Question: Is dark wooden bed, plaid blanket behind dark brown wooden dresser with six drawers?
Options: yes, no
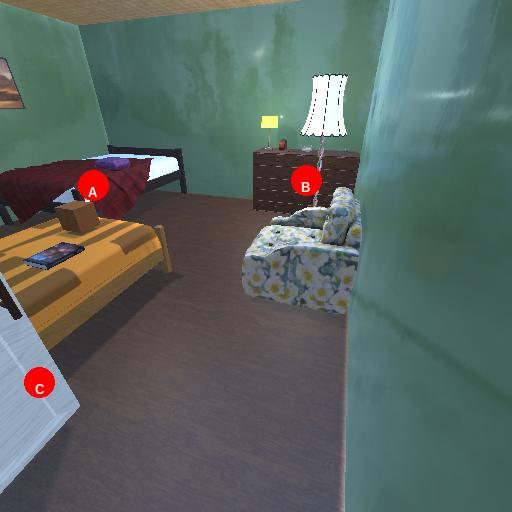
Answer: yes